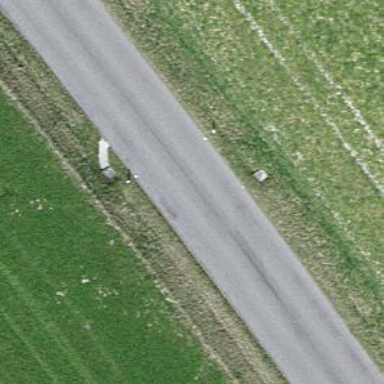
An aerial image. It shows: Tertiary road.